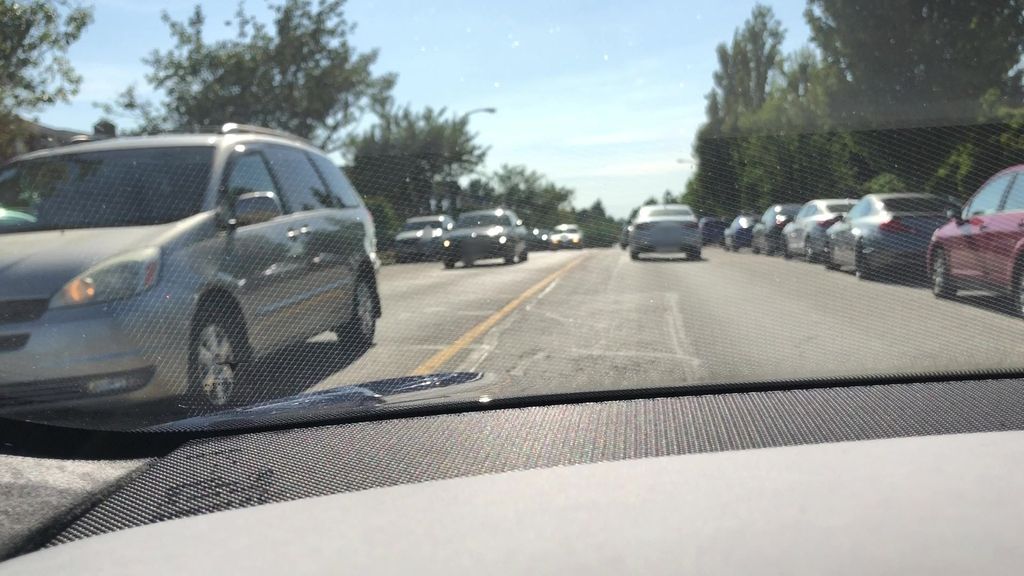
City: vancouver